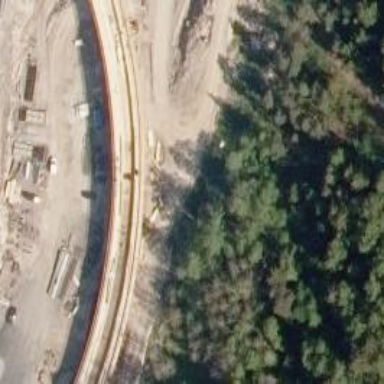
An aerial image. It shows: Light rail bridge with electrified contact line.